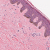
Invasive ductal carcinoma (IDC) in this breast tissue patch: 0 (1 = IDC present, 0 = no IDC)